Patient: sex M, age 57
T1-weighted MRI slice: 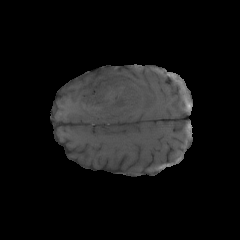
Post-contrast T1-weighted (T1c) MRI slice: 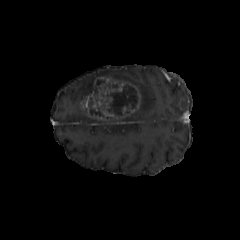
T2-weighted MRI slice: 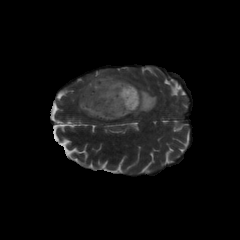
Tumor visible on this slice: yes
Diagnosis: Glioblastoma, IDH-wildtype
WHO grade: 4